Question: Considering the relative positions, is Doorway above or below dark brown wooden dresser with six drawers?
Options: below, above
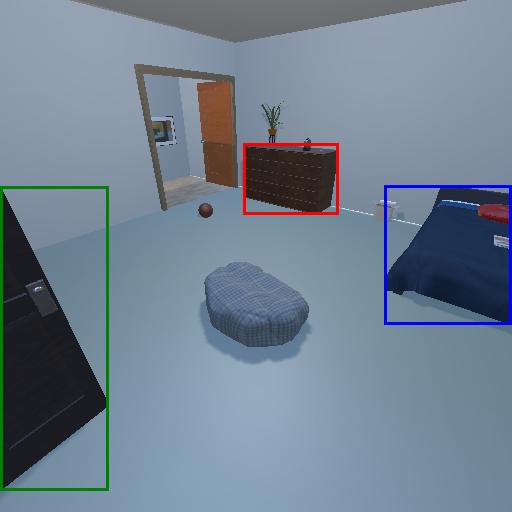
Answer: below